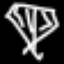
Label: diamond